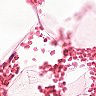
Metastatic tissue present: no